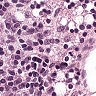
Metastatic tissue present: no